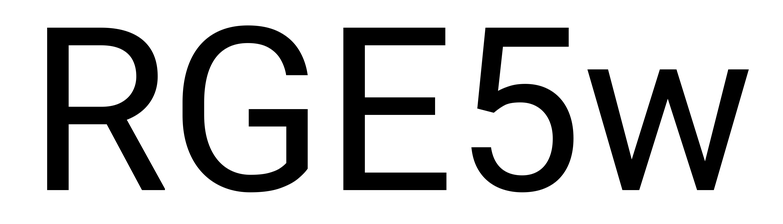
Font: Roboto_Regular